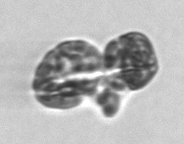
Label: Karenia